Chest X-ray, PA view. Patient: 55 years old, sex F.
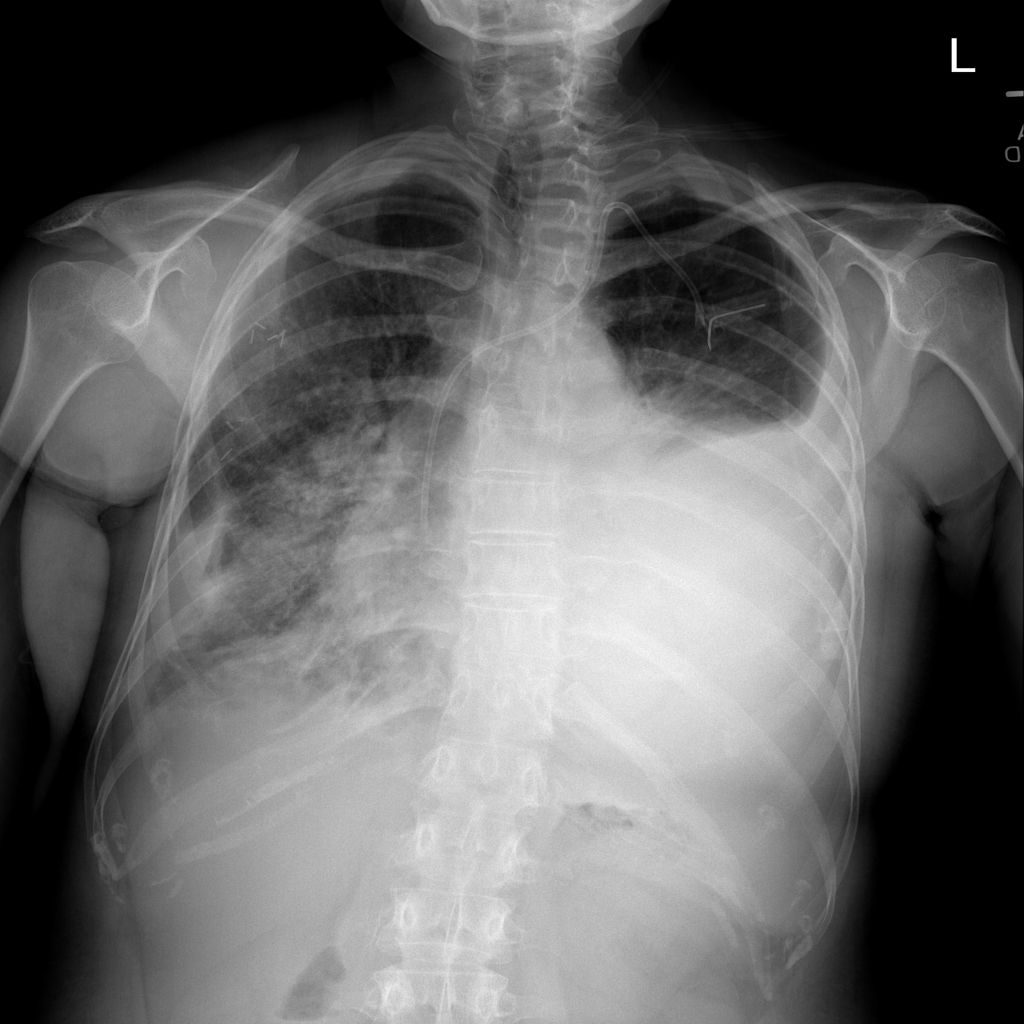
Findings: Consolidation, Effusion